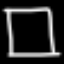
Label: square